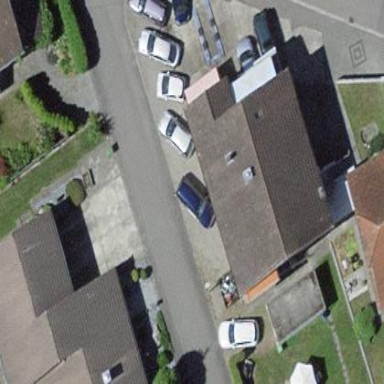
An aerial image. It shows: Building with tiled roof.